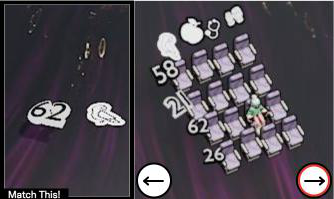
Task: seats
Answer: no